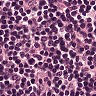
Metastatic tissue present: no